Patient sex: F
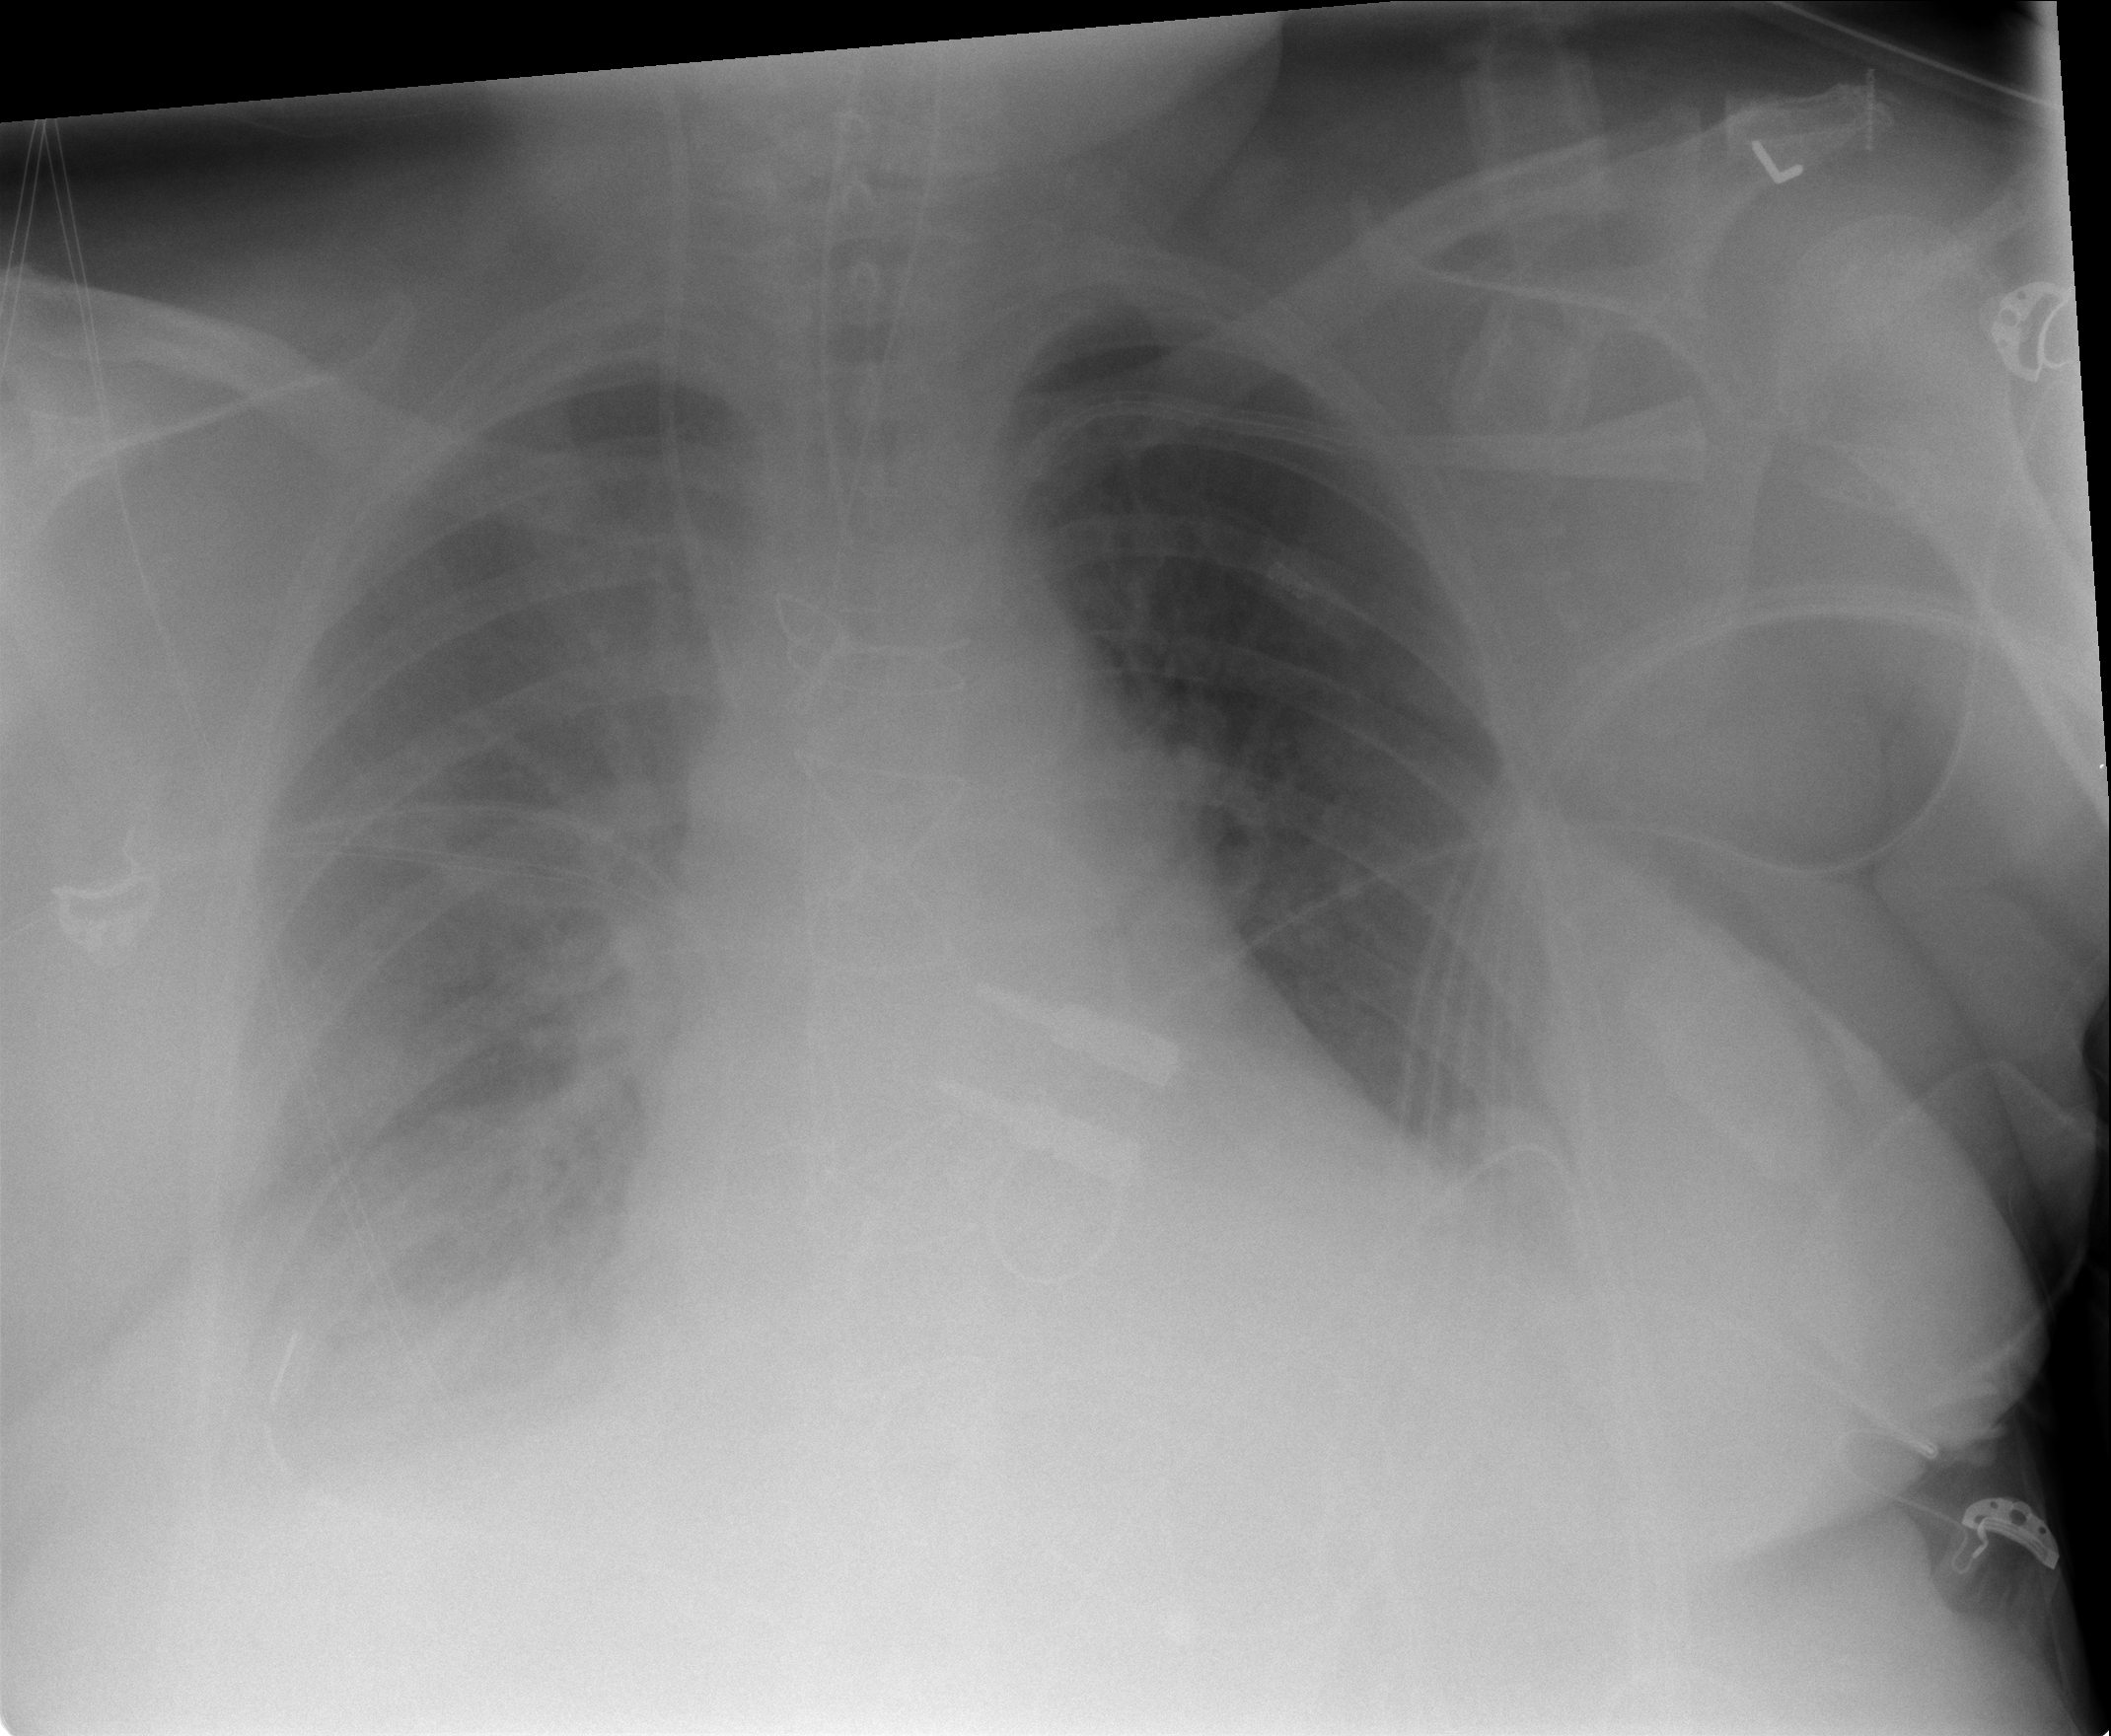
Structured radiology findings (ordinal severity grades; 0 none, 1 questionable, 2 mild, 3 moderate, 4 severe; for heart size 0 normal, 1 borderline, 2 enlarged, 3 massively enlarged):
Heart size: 2
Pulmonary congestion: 2
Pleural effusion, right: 2
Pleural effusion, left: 2
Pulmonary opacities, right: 0
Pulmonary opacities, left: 0
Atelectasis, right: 2
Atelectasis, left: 2